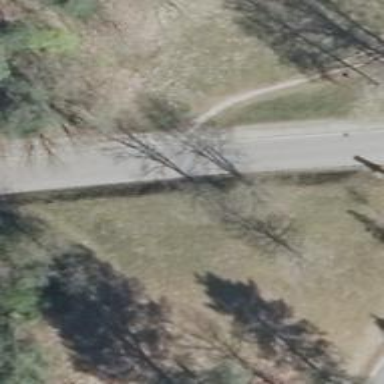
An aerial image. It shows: Residential road with asphalt surface. There is sidewalk on the left side.